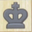
Piece: bK